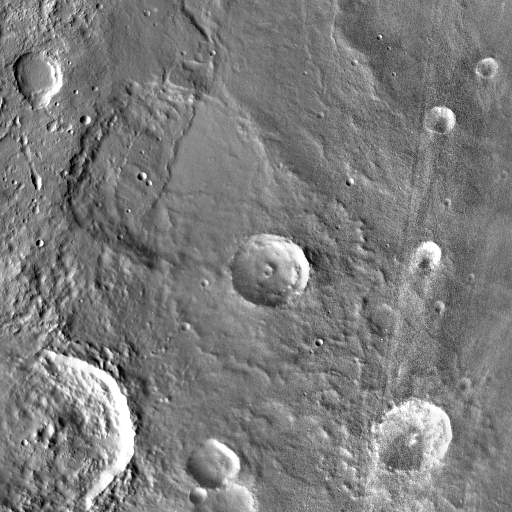
Crater classes present: Background, Other, Layered, Buried, Secondary